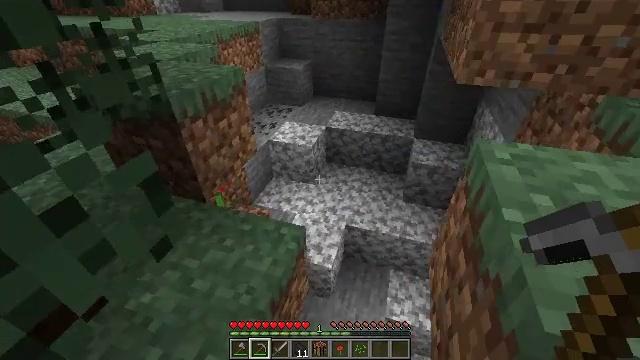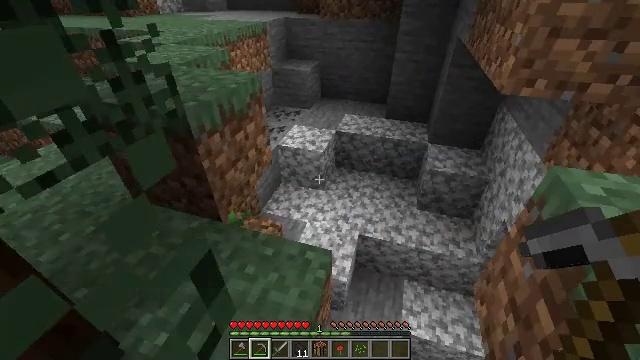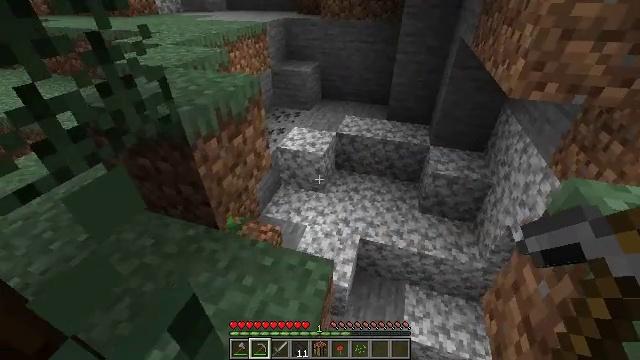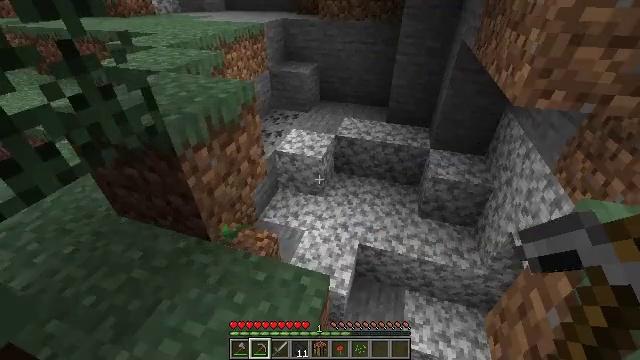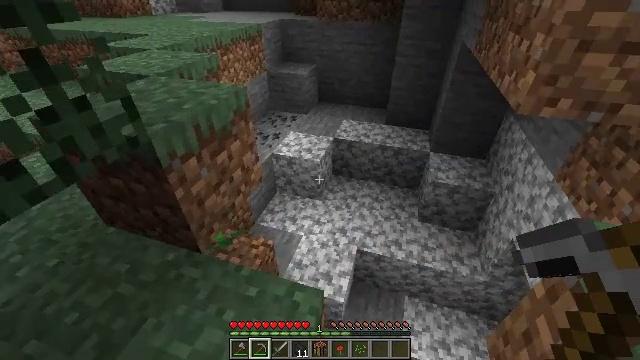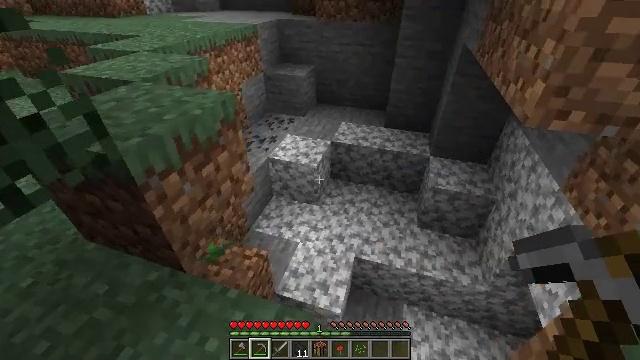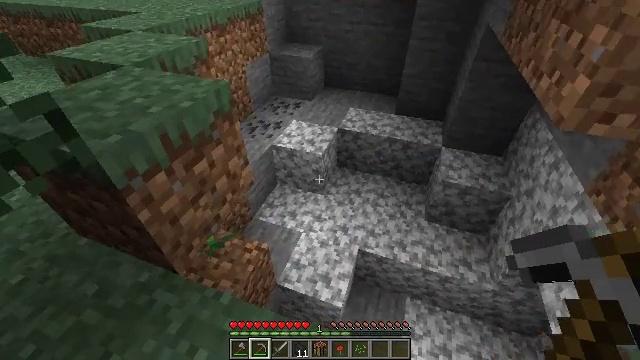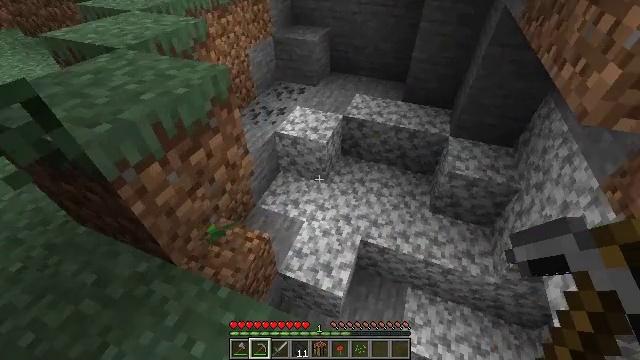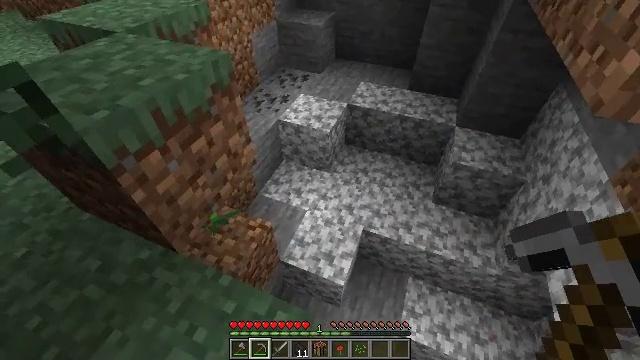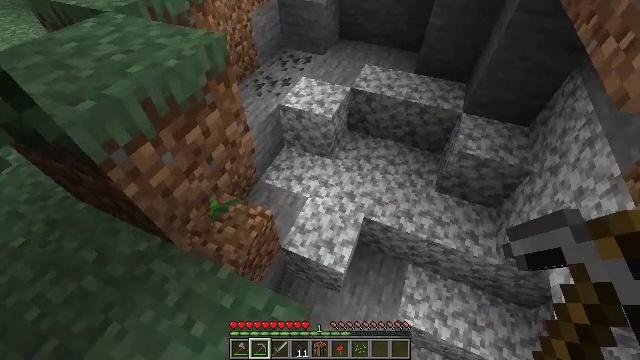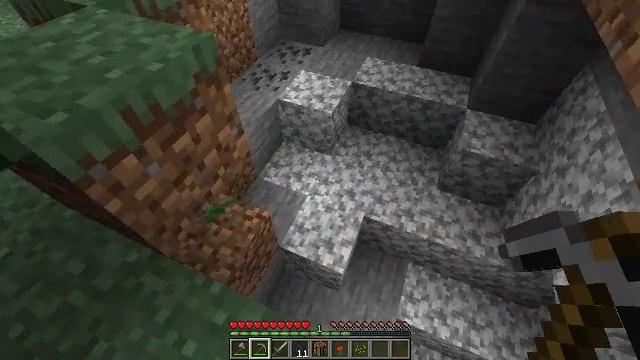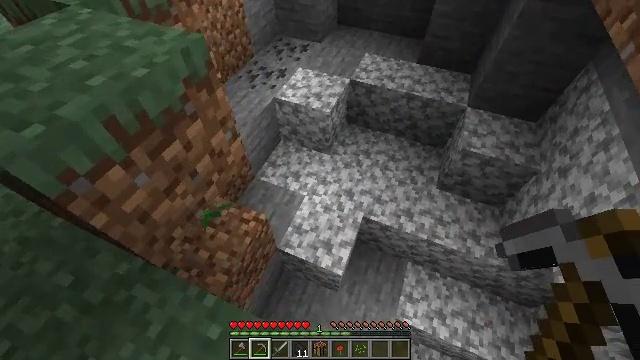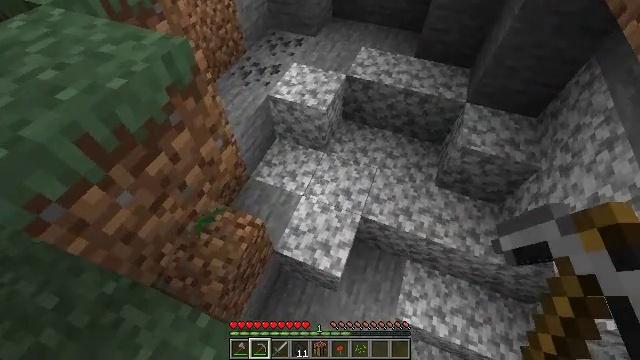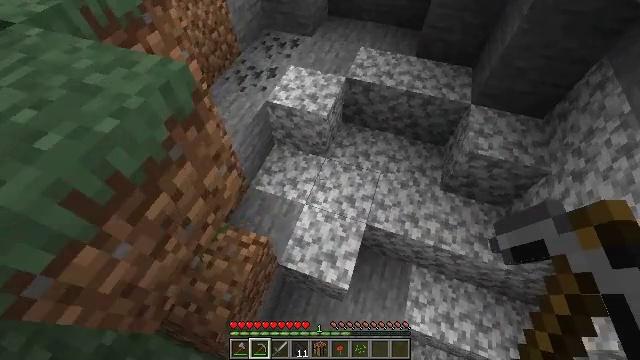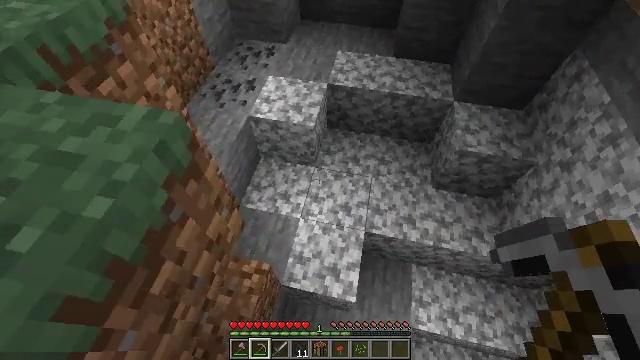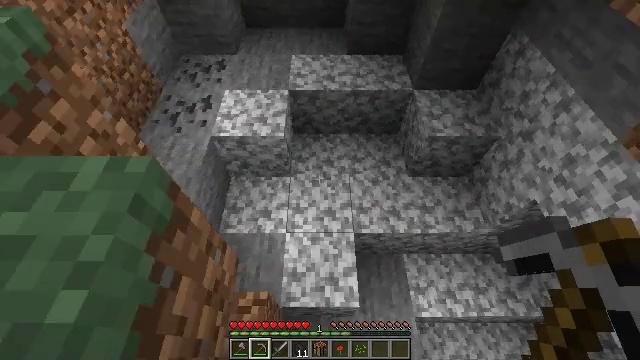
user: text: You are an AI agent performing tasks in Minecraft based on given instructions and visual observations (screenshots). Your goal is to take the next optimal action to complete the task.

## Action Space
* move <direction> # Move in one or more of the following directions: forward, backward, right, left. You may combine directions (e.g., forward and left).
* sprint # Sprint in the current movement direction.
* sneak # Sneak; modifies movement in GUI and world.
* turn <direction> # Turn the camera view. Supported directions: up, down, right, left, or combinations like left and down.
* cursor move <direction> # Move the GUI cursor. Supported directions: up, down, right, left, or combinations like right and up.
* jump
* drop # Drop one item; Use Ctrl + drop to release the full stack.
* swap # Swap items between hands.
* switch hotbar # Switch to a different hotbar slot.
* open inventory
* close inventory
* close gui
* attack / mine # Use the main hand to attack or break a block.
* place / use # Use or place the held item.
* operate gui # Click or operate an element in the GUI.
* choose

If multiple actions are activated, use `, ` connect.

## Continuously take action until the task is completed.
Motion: motion action
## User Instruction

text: Attack the large fern to gather it.
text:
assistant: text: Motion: move forward and move left
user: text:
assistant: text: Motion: move forward and move left
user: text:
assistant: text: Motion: move forward
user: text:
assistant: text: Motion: move forward
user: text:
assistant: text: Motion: move forward
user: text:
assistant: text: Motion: turn left and down
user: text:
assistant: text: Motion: turn left and down
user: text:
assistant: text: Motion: turn left and down
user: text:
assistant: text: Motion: move forward, turn down
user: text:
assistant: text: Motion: move forward, turn down
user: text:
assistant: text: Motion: move forward, turn down
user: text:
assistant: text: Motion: move forward and move left, turn right and down
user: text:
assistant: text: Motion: move forward and move left, turn right
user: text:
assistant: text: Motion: move forward and move left, turn right
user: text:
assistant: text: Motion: move forward and move left, turn right
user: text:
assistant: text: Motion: move forward and move left, turn right and up
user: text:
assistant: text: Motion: move forward and move left, turn right and up
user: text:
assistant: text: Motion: move forward and move left, turn right
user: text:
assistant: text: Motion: move forward and move left, turn right
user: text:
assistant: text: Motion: move forward and move left, turn right
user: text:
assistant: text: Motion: move forward and move left, turn right and up
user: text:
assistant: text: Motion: move left, turn right and up
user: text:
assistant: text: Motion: move left, turn right
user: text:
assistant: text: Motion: move left, turn right
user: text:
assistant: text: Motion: move left, turn right
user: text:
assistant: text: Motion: move left, turn right and up
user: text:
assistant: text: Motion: move left
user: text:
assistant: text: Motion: move left
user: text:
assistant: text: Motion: no_op
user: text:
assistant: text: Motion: no_op